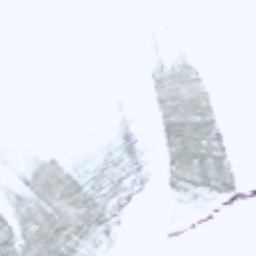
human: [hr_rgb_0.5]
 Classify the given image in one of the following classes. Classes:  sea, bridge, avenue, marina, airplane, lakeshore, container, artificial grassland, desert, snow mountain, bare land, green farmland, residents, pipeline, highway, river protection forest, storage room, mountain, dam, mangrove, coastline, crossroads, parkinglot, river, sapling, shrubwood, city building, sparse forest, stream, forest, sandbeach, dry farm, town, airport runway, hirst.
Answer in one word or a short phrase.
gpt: snow mountain